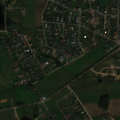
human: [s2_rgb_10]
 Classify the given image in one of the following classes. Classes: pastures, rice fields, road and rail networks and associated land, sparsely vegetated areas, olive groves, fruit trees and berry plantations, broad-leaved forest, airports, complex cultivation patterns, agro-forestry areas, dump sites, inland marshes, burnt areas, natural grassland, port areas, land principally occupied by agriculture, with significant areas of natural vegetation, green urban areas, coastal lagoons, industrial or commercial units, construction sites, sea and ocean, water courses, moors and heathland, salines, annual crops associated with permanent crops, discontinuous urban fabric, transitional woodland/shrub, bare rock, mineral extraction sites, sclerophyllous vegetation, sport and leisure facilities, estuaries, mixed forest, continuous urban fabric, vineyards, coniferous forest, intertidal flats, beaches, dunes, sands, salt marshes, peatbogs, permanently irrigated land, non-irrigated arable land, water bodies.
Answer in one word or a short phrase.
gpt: discontinuous urban fabric, non-irrigated arable land, pastures, complex cultivation patterns